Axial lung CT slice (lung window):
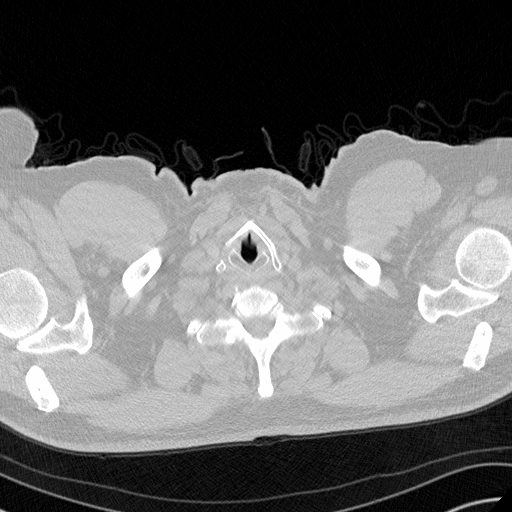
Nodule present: no